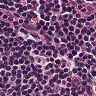
Metastatic tissue present: no